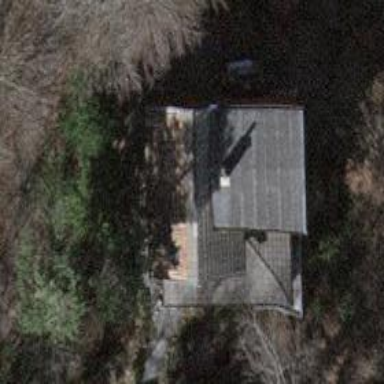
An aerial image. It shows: Detached building.